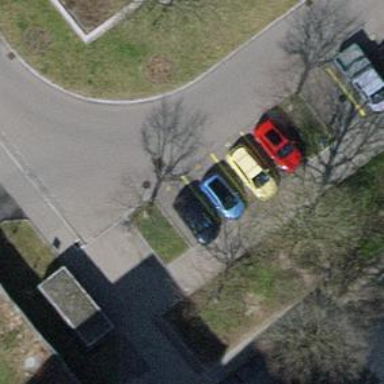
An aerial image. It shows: Asphalt road in living street.